Question: I tried many ways but failed.I want to connect the MySQL on Linux in VMware from Windows.
- - - - MySQL Version- - - IP- -
PS: Ping requests receive packets from each other.
When I input the cmd:
'''
mysql -h 192.168.1.100 -u root_test -p
'''
i am sure i input the right pwd,but the mysql server returns "ERROR 1130 (HY000): Host '192.168.1.100' is not allowed to connect to this MySQL Server"
or "ERROR 2003 (HY000): Can't connect to MySQL server on '192.168.1.100' (10061)".
'''
Proto Recv-Q Send-Q Local Address Foreign Address State PID/Program name
tcp 0 0 0.0.0.0:3306 0.0.0.0:* LISTEN -
my.cnf:bind-address = 0.0.0.0
service iptables status
iptables: unrecognized service
select user,host from user;
+------------------+---------------+
| user | host |
+------------------+---------------+
| root | 127.0.0.1 |
| root_test | 192.168.1.102 |
| debian-sys-maint | localhost |
| root | localhost |
+------------------+---------------+
show grants for 'root_test'@'192.168.1.102';
+-------------------------------------------------------------------------------------------------------------------------------+
| Grants for root_test@192.168.1.102 |
+-------------------------------------------------------------------------------------------------------------------------------+
| GRANT ALL PRIVILEGES ON *.* TO 'root_test'@'192.168.1.102' IDENTIFIED BY PASSWORD 'MD5-PWD' |
+-------------------------------------------------------------------------------------------------------------------------------+
'''
---
## Update
I finally figured it out by changing the IPv4 properties 'Obtain an IP address automatically' to 'use the following IP address' on windows.

PS:VMware's internet setting is 'Bridged'.
thank @s3v3n and @Drew Pierce very much,you are kind and friendly. thank you.
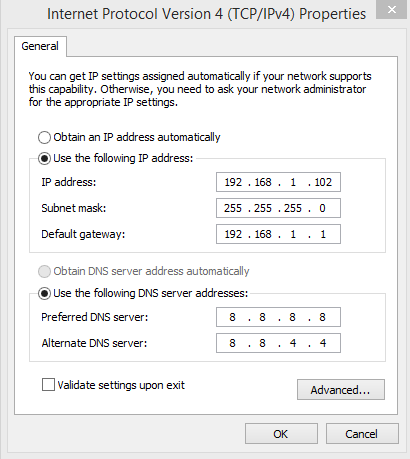
Answer: 1) change my.conf (whatever your mysql conf file is called). And set bind-address to 0.0.0.0 as it is prob 127.0.0.1
2) stop/restart mysql daemon
'Connections now are not limited to those from localhost. The default is localhost for obvious security reason until dev guy tweaks it'
3) grants with flush
4) firewall
Good luck!
---
:
shows info necessary in some environments to set up user / get in
> mainly it shows how sqlyog can clue you into your hostname as seen or
known by the mysql daemon (regardless of what you think your IP
address is).
so I am sitting here thinking my external ip address on my workstation is 188.188.188.188 and I plow forward with that in my servers create user and grants and it doesn't work ultimately to get in to mysql.
I am also looking for tight security.
create an instance on aws ec-2 or your vm environment.
mine is created with public dns = ec2-23-21-7-136.compute-1.amazonaws.com
only port 22 open (ssh)
mysql is baked-in and running, blind to outside world.
run sqlyog to get in. it bombs. good. visible <URL>
---
ssh/putty into or sit at server (mine is in Singapore, not sitting at)
at linux prompt i get into mysql
so now i am at a mysql prompt (not OS, i know u know this someone else might not :>)
'''
mysql> select user,host from mysql.user;
+------------------+------------------------+
| user | host |
+------------------+------------------------+
| root | 127.0.0.1 |
| foo_user | w.x.y.z |
+------------------+------------------------+
2 rows in set (0.00 sec)
'''
---
go into vm and open port 3306 for inbound 0.0.0.0/0 (anywhere)
---
try sqlyog connect again for root.
bombs. good. the bomb gave us good info.
visible <URL>
i know who mysql thinks i should be, glad root can't get in
'root'@'xxxx.yyyy.comcastbusiness.net'
---
'''
mysql> show databases;
+--------------------+
| Database |
+--------------------+
| information_schema |
| foo |
| mysql |
| performance_schema |
| phpmyadmin |
| test |
+--------------------+
6 rows in set (0.00 sec)
'''
---
so with that i create user
'''
CREATE USER 'fred7'@'xxxx.yyyy.comcastbusiness.net' IDENTIFIED BY 'bonehead7';
'''
and
'''
GRANT ALL PRIVILEGES ON test.* TO 'fred7'@'xxxx.yyyy.comcastbusiness.net';
'''
---
for those of you crazy about wildcards, make your security less tight
---
'''
mysql> select user,host from mysql.user;
+------------------+-------------------------------+
| user | host |
+------------------+-------------------------------+
| root | 127.0.0.1 |
| foo_user | w.x.y.z |
| fred7 | xxxx.yyyy.comcastbusiness.net |
+------------------+-------------------------------+
'''
---
try sqlyog connect again, this time for user=fred7 password=bonehead7
good.
i am in.
visible <URL>
---
and there was much rejoicing (at least for me)